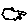
Label: cloud